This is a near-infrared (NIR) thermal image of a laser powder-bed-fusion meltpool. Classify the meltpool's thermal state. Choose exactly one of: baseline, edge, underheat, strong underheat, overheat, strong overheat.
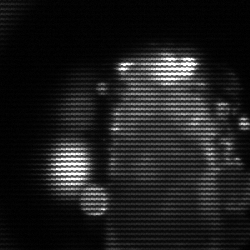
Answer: strong underheat